Question: I need some help with a plot in python.
I am takling an example from the documentation, in order to plot something like this:

But my question now is if that would be possible to make a plot with this style (squares) but showing a different image on each square.
The images that I would like to show will be loaded from the computer.
So, to be as clear as possbie: I would like to show an image on the square 0,0 a different image on the square 0,1....and so on.
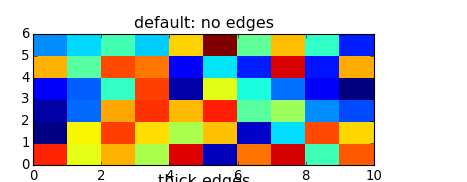
Answer: One way would be to pack the image arrays into one big array and then call 'imshow' on the big array:
'''
import numpy as np
import matplotlib.pyplot as plt
import matplotlib.cbook as cbook
import matplotlib.image as mimage
import scipy.misc as misc
import itertools as IT
height, width = 400, 400
nrows, ncols = 2, 4
# load some arrays into arrs
filenames = ['grace_hopper.png', 'ada.png', 'logo2.png']
arrs = list()
for filename in filenames:
datafile = cbook.get_sample_data(filename, asfileobj=False)
arr = misc.imresize(mimage.imread(datafile), (height, width))[..., :3]
arrs.append(arr)
arrs = IT.islice(IT.cycle(arrs), nrows*ncols)
# make a big array
result = np.empty((nrows*height, ncols*width, 3), dtype='uint8')
for (i, j), arr in IT.izip(IT.product(range(nrows), range(ncols)), arrs):
result[i*height:(i+1)*height, j*width:(j+1)*width] = arr
fig, ax = plt.subplots()
ax.imshow(result)
plt.show()
'''